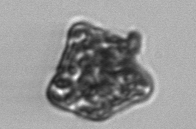
Label: Biddulphia